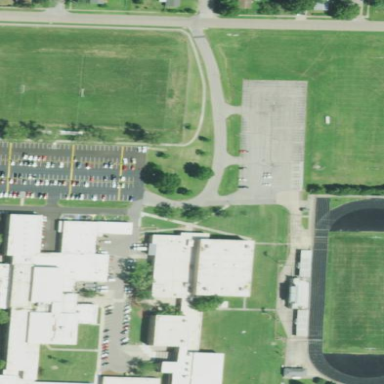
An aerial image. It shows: School.